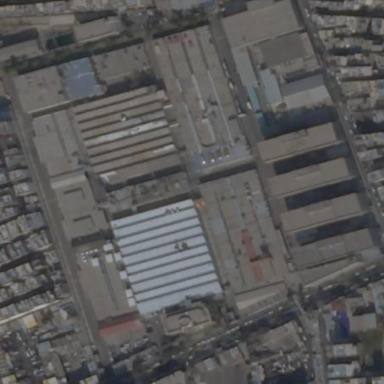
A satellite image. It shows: Industrial area.